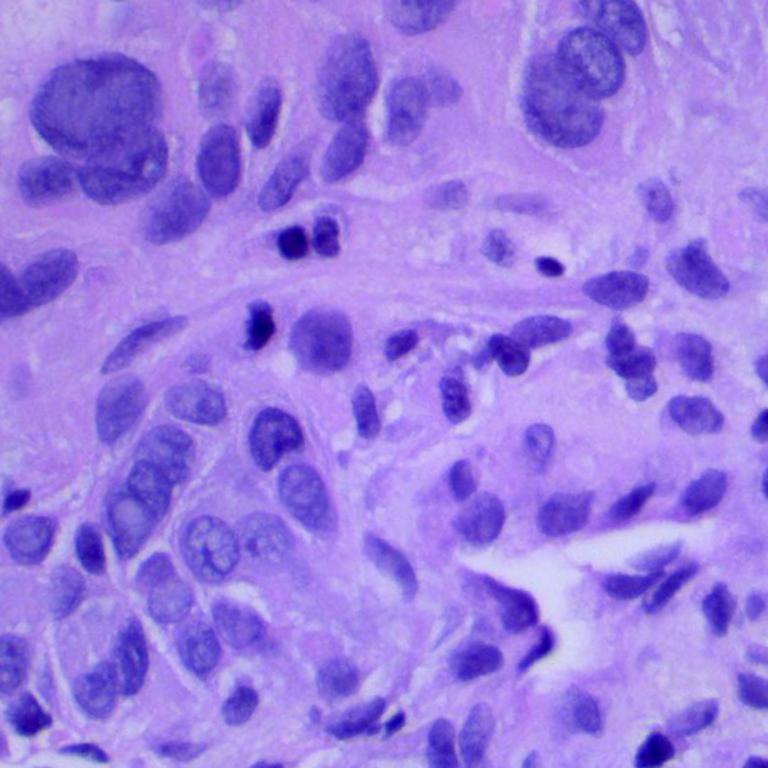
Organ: lung
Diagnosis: squamous carcinomas